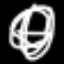
Label: donut